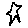
Label: star